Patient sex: M
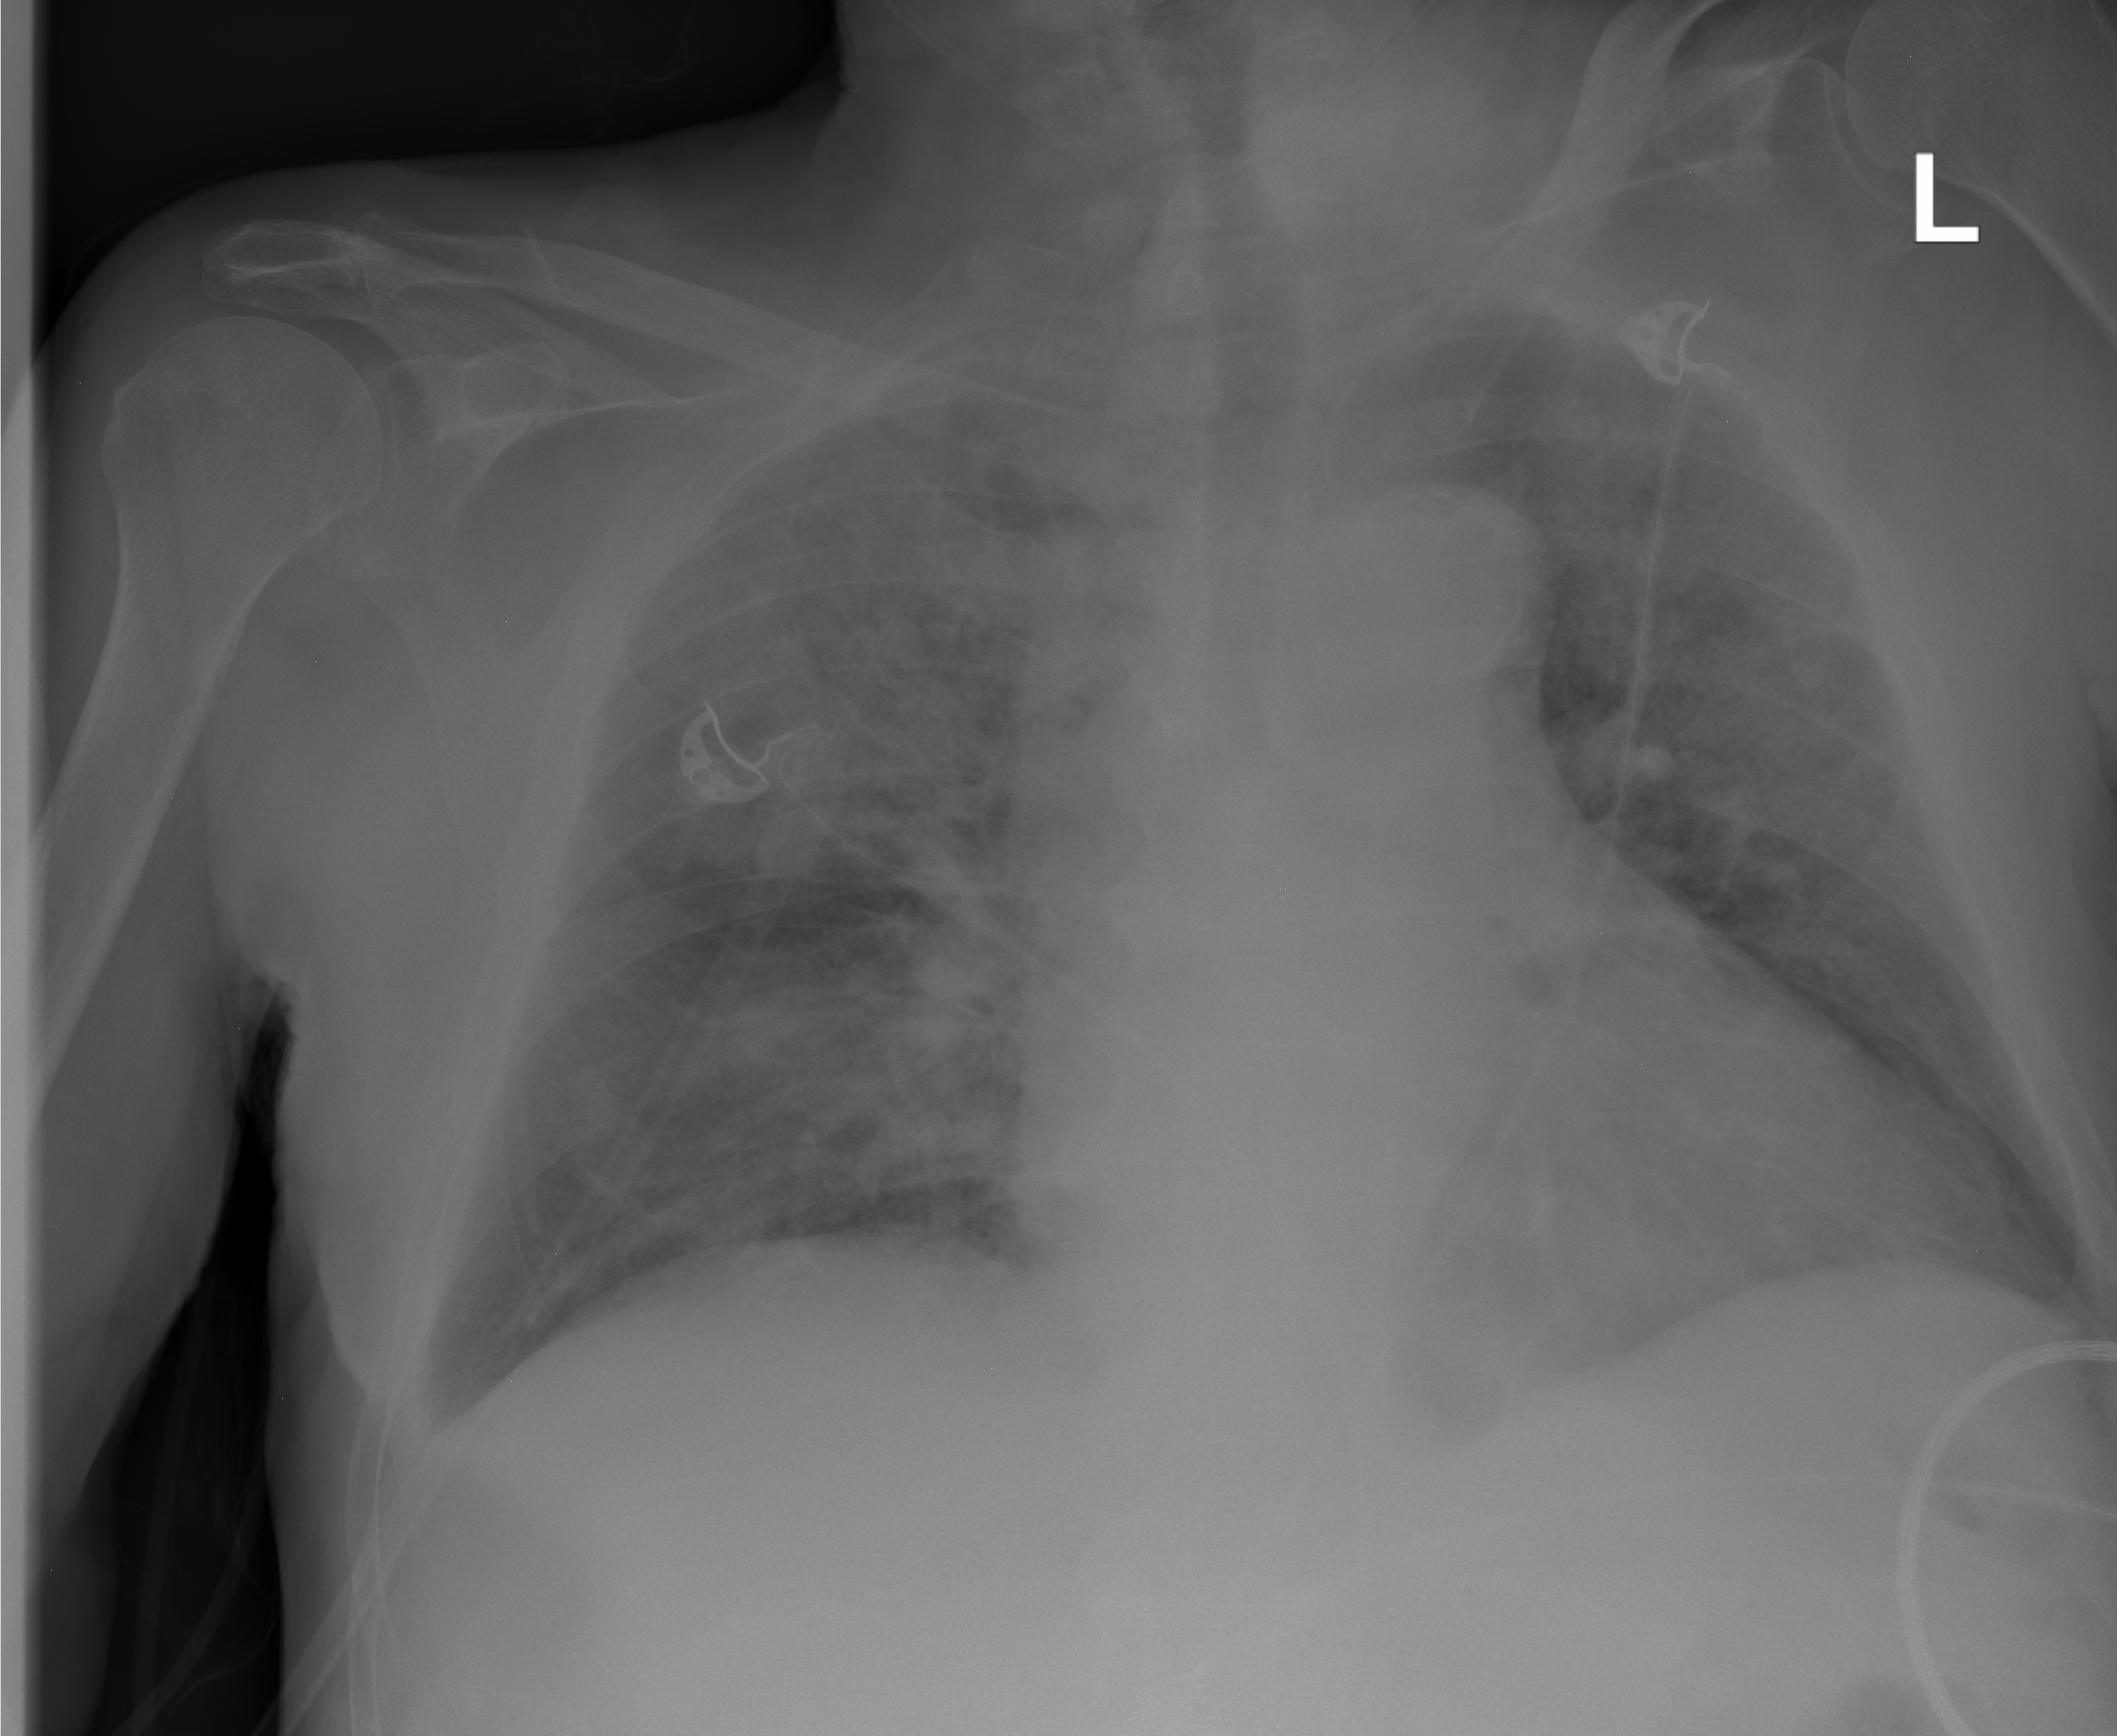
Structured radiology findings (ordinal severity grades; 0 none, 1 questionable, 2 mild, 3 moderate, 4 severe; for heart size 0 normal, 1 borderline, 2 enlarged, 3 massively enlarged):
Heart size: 2
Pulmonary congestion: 2
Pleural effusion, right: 0
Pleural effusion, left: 0
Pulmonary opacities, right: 3
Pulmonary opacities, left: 3
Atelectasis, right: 2
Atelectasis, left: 2